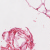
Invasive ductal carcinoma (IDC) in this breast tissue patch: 0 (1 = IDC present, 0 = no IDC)